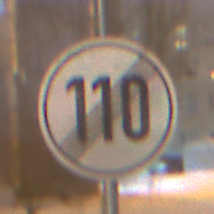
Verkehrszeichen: EndeGeschwindigkeit110
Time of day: Night
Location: Outdoor (Urban)
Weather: Overcast
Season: Winter
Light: Artificial